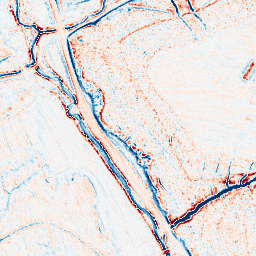
Category: edge_preserving
Decomposition family: anisotropic_diffusion
Decomposition parameters: iterations: 10
kappa: 30
gamma: 0.15
Upsampling method: sinc_hamming
Upsampling parameters: scale: 2
kernel_size: 8
Upsampling scale: 2